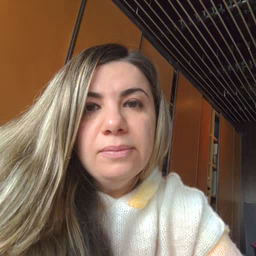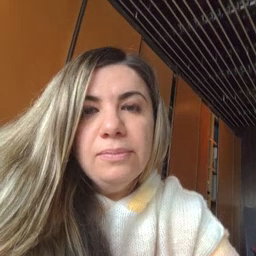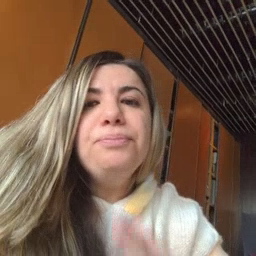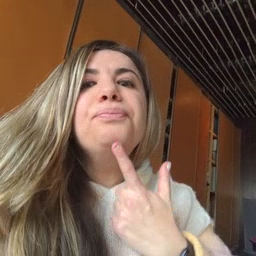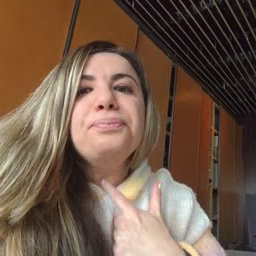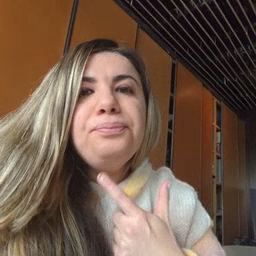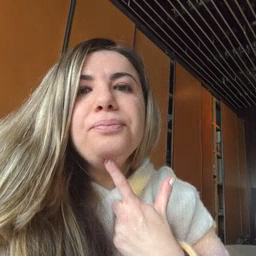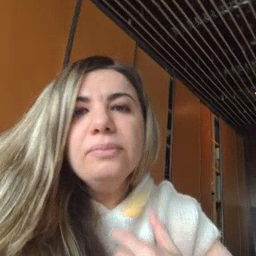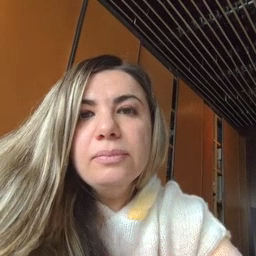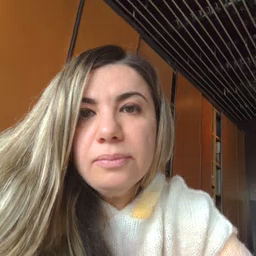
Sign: thirsty